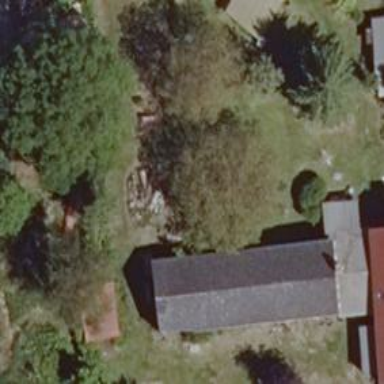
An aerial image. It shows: Rural barn.